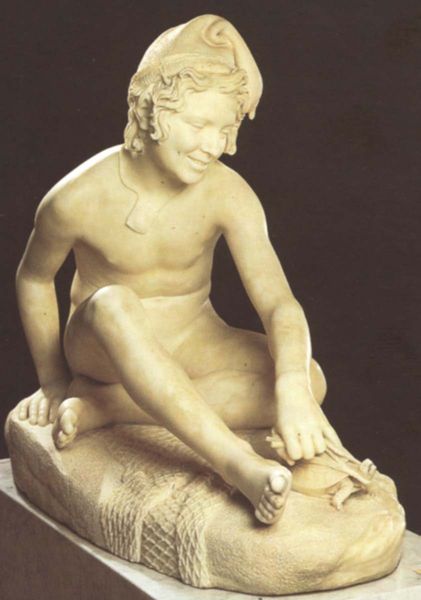
Titel: Neapolitanischer Fischer mit Schildkröte
Künstler: Francois Rude
Schlagwörter: akt, nackt, weiß, sitzen, marmor, schleife, jung, mütze, knoten, stein, sitzend, sack, skulptur, statue, lächeln, fischer, fels, poliert, junge, gewebe, schleuder, schildkröte, netz, römisch, fischernetz, lachend, schlafmütze, weißer stein